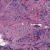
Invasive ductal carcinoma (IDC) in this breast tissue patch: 1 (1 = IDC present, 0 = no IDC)